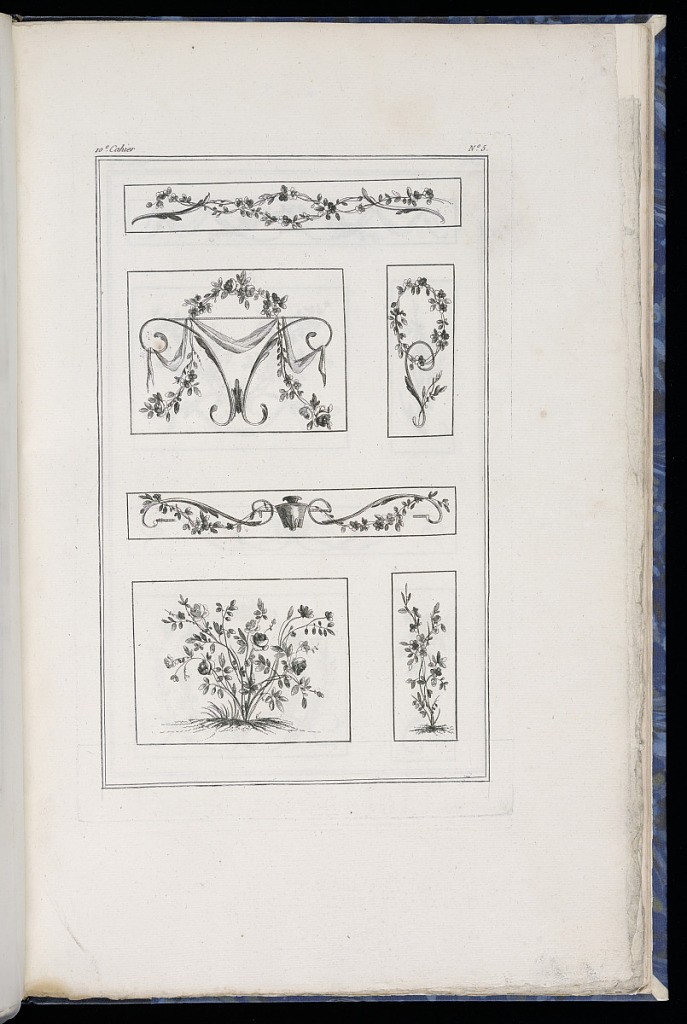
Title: Decorative Panel Designs
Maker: Pierre Ranson, French, 1736–1786
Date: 1777–79
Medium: Etching on paper
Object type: Print
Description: Designs for six decorative panels and friezes featuring arabesque motifs with scrolling acanthus leaves (rinceaux), flowers, festoons and crowns of flowers, textiles, s-scrolls, and a vase. The plate is numbered.